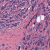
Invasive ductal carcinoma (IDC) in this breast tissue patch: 1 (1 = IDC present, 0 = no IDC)